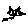
Label: cat